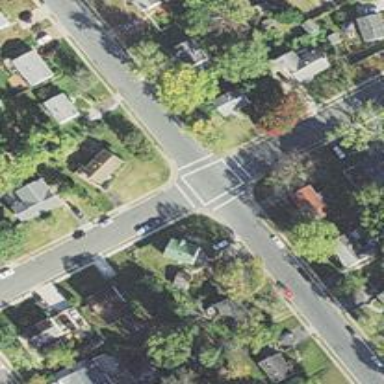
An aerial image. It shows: Road with stop sign.